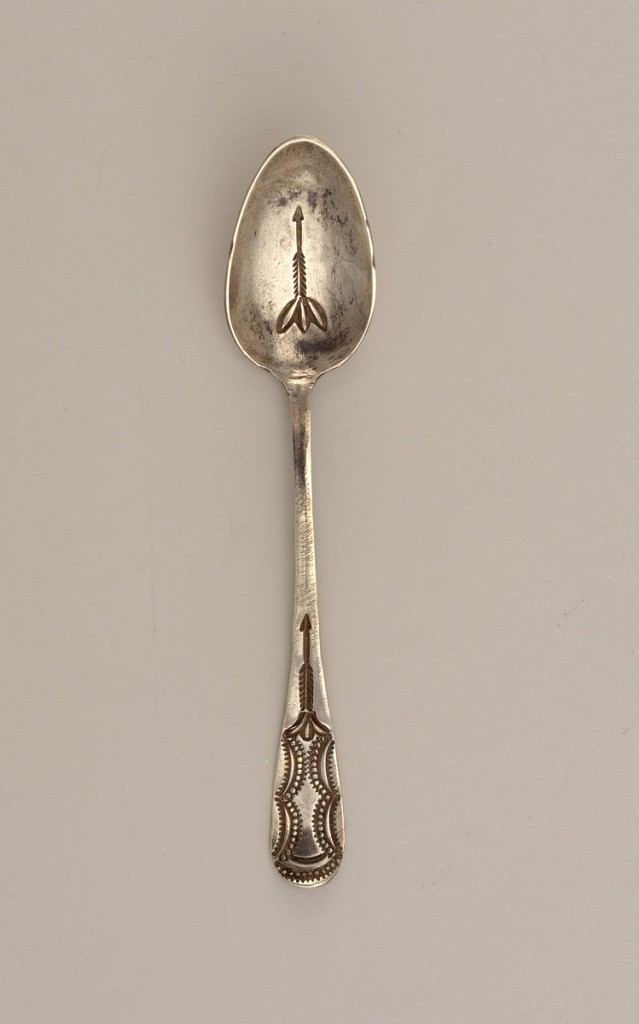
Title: Teaspoon with Engraved Arrow Decoration
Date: late 19th century
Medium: silver
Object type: spoon
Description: Oval bowl, engraved with feathered arrow. Rounded terminal with flat stem engraved with arrow below incurved symmetrical arches.